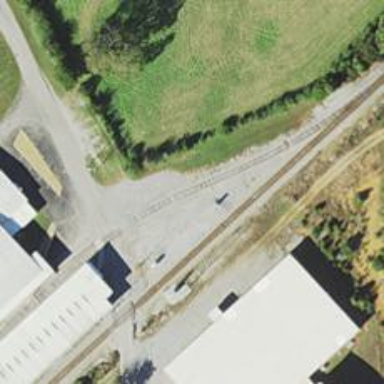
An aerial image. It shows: Disused railway spur service.